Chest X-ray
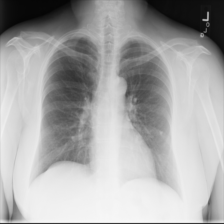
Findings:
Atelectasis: negative
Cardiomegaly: negative
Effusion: negative
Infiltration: negative
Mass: negative
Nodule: negative
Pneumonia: negative
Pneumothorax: negative
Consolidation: negative
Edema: negative
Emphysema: negative
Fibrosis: negative
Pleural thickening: negative
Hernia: negative